Field crop: maize
Growth stage: 1
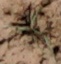
Species: lolium